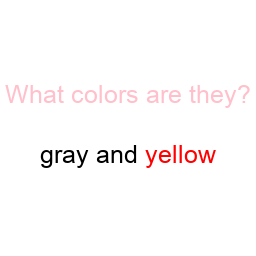
Color: black, red
Color name shown: gray, yellow
Background color: white
Question text color: pink